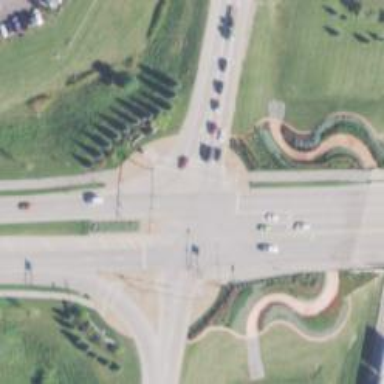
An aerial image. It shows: Crossing where footway and cycleway intersect.